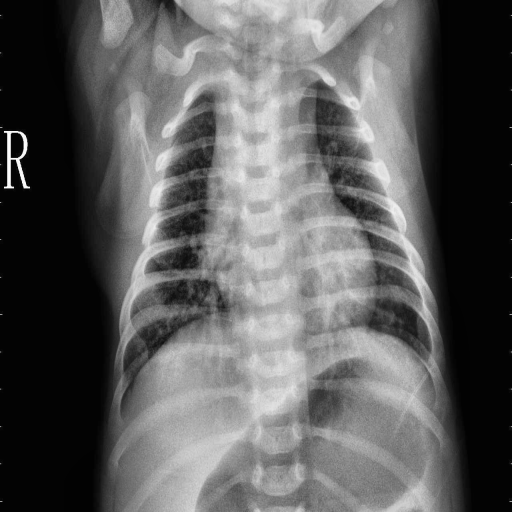
Finding: PNEUMONIA